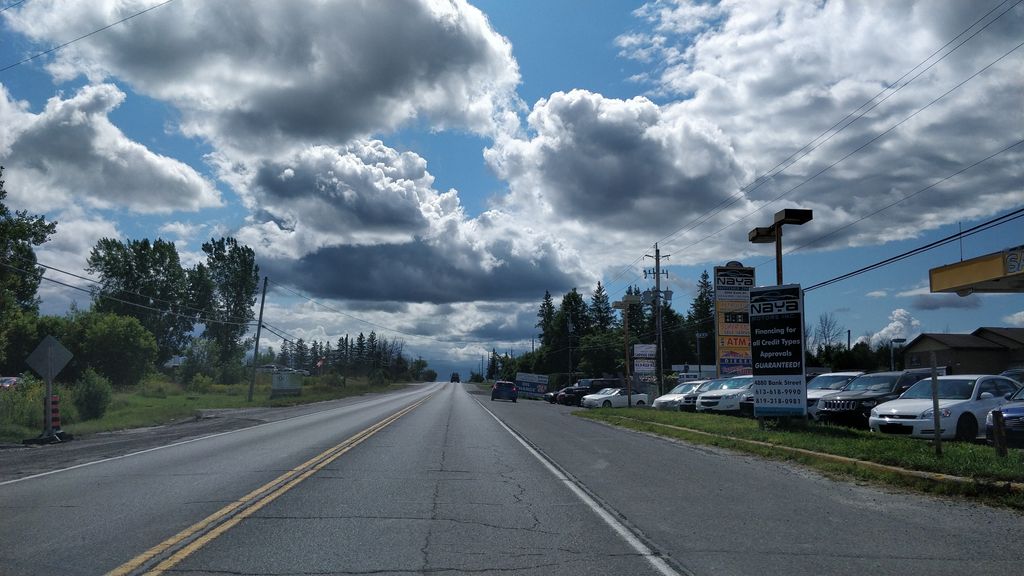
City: ottawa-gatineau